Question: I'm writing a shoot 'em up game on an Arduino and I'm using AABB collision detection -
ref: <URL>
My problem is with the time objects collide with each other, I'm currently using a basic trigger which is true for the duration two objects intersect. I think what I need is best described by the issue of pulse counting, where regardless of 'pulse length' (or intersection duration) only 1 count is detected:

How may I implement this in C++? the function I'm currently using:
'''
bool CollisionTest( xPlayer, yPlayer, xAlien, yAlien, width, height)
{
if( ((xPlayer+width) >= xAlien) && (xPlayer <= (xAlien+width)) &&
((yPlayer+height) >= yAlien) && (yPlayer <= (yAlien+height)) )
return true;
else
return false;
}
'''
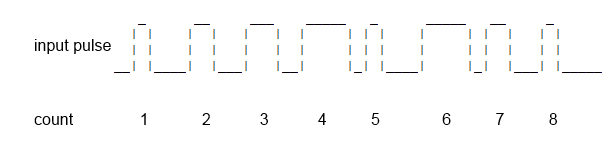
Answer: You need an edge detector!
'''
bool collision = false;
int pulses = 0;
//For each frame..
if(!collision && CollisionTest(....)) {
pulses++;
}
collision = CollisionTest(....);
'''
Not sure why you need to count them, but this should do it.